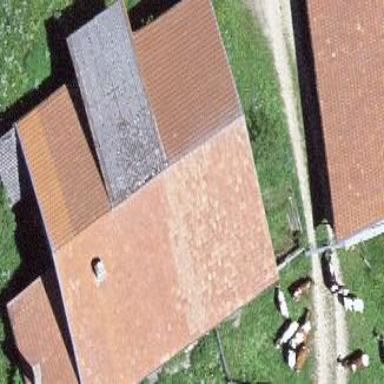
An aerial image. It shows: Farm building.